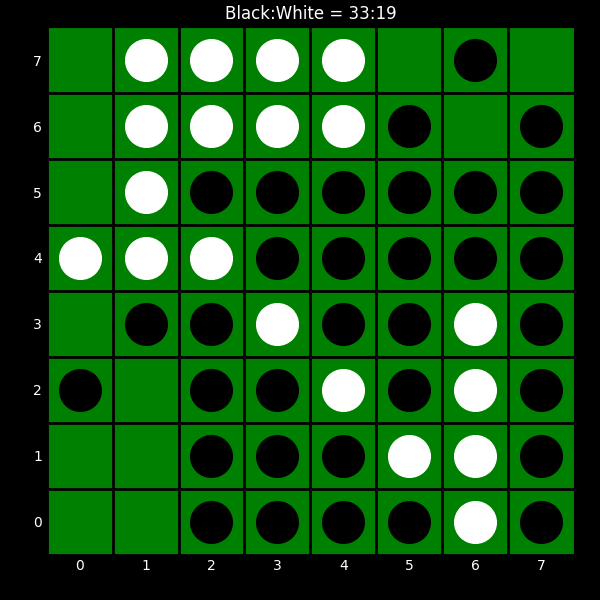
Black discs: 33
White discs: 19